Question: Can someone please tell me how I can get the correct file path for the file data.xml? Here is where the file sits:

Here is my C# code that is checking to see if the file exists for the supplied path:
'''
public class Parser
{
static void Main(string[] args)
{
Console.WriteLine(File.Exists("App_Data/data.xml"));
Console.Read();
}
}
'''
I keep getting False, meaning such a file does not exist. So file paths I've tried so far include:
'''
"~/App_Data/data.xml"
"/App_Data/data.xml"
"App_Data/data.xml"
'''
If this was a Web application, I would know what to do, by using the HttpContext and getting at the file. But since this is a Console application, I don't know.
On a related note, what is the difference between a Console application and an Executable application? Am I correct that there is no difference, since a Console App can be an Executable app if it has a Main method?
Thanks
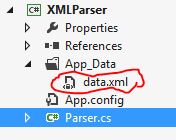
Answer: You can also add data.xml to your output build directory. You will need to right click on the file and select 'Copy if newer' or 'Copy always' for the 'Copy to output directory option'.
Then you can use the following:
'''
Console.WriteLine(File.Exists("App_Data/data.xml")); // Should print True
'''
However, if you expect data.xml to change then just point to the full path, somewhere outside your project (assuming App_Data/data.xml is copied to C:/Temp) then:
'''
Console.WriteLine(File.Exists("C:/Temp/App_Data/data.xml")); // Prints True
'''
Also, for your other question related to a console and an executable application, the exe can be a different application type such as console or wpf or winforms (that's the way visual studio groups these).